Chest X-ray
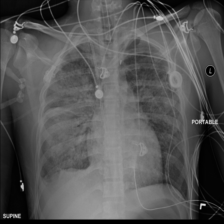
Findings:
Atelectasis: negative
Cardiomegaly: negative
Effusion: negative
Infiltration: negative
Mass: negative
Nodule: negative
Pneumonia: negative
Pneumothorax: negative
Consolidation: negative
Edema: positive
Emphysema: negative
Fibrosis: negative
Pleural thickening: negative
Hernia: negative